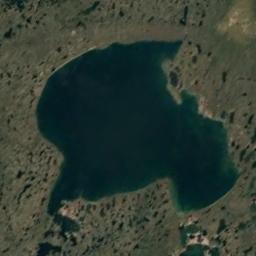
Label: lake